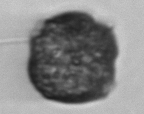
Label: Alexandrium_catenella